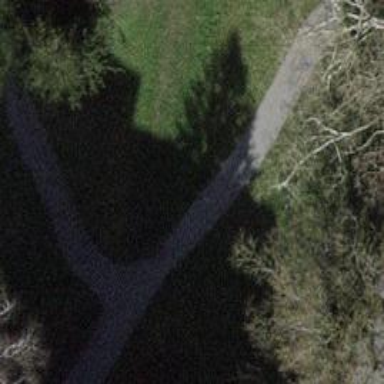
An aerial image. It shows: Unpaved path.